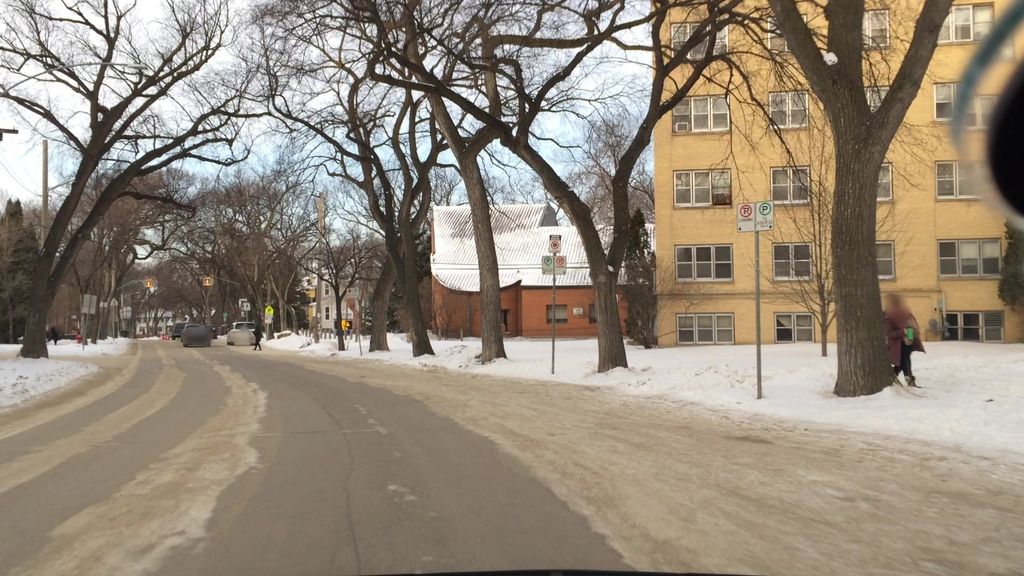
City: winnipeg